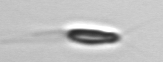
Label: Chrysochromulina